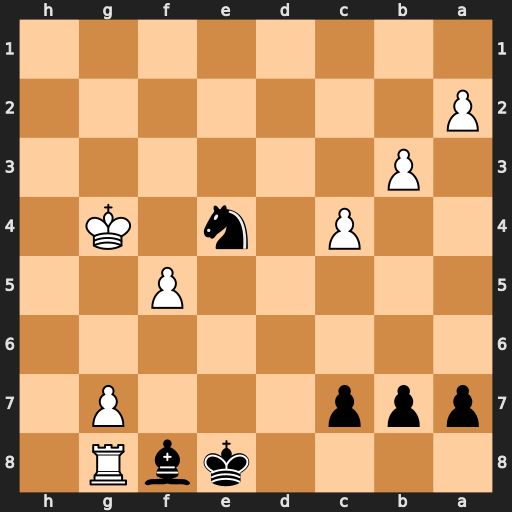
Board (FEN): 4kbR1/ppp3P1/8/5P2/2P1n1K1/1P6/P7/8
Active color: b
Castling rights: -
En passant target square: -
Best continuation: Nf6+ Kg5 Nxg8 gxf8=R+ Kxf8